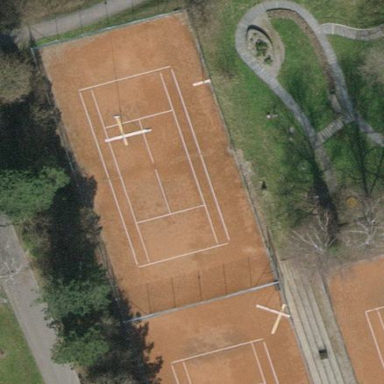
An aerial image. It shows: Tennis court on the leisure land pitch.